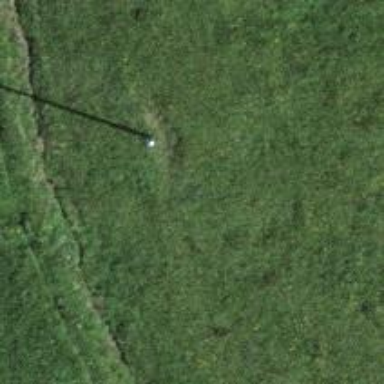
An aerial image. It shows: Power pole.